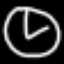
Label: clock